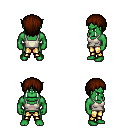
a pixel art fantasy rpg character, male body template, orc, green skin, white pirate shirt, gold greaves, brown plain hairstyle, four views (front, back, left, right), 2x2 character sprite sheet, small pixel art, hard edges, no anti-aliasing